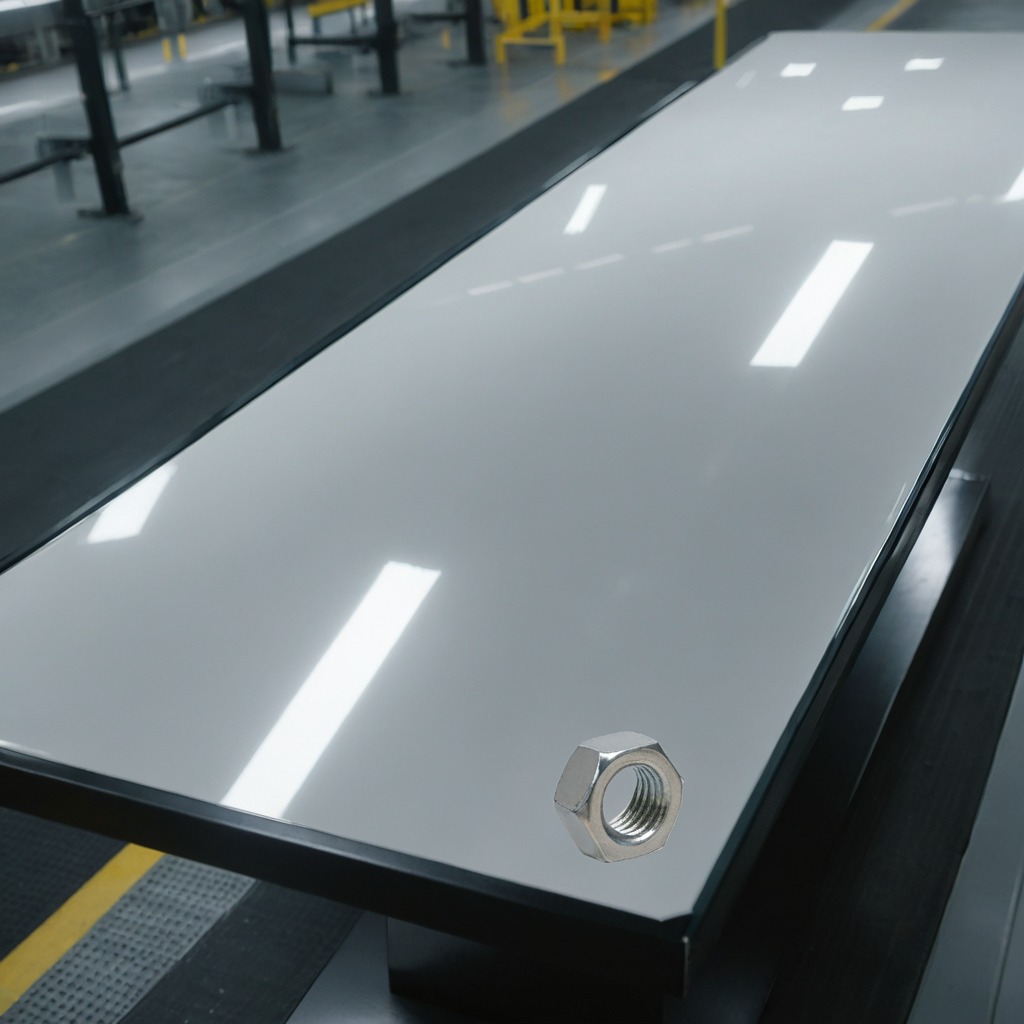
A metal nut is lying on a high-gloss table in a ship maintenance bay industrial lighting.